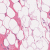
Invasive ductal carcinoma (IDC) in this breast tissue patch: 0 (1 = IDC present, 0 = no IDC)